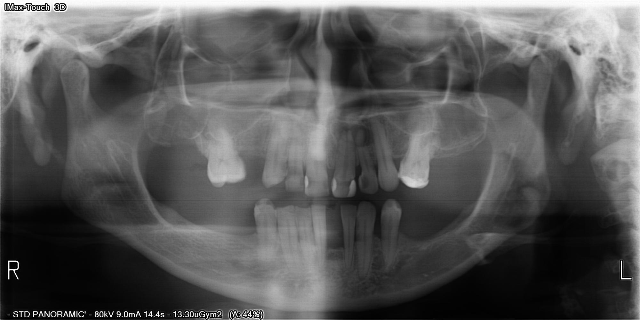
adult